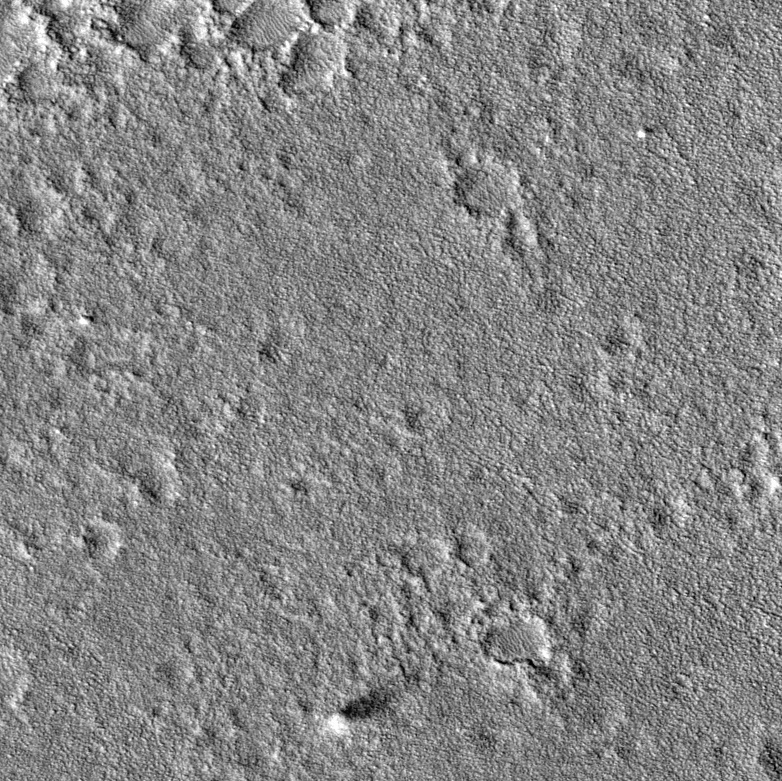
Label: dustdevil